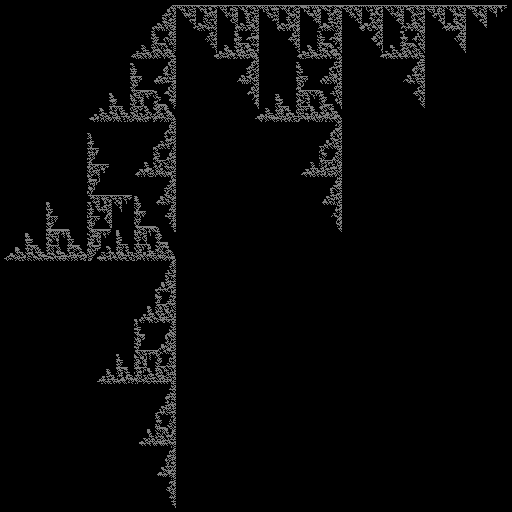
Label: binary